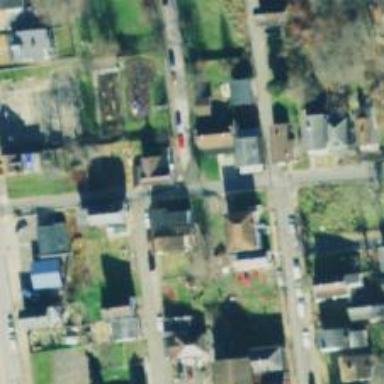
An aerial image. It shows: Residential road.